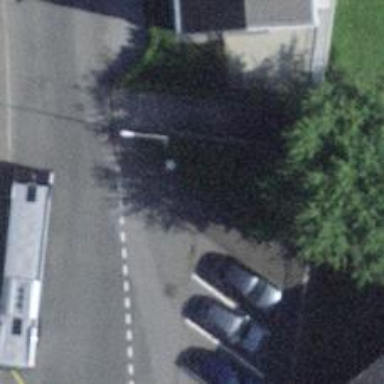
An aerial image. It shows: Set of steps on the road.